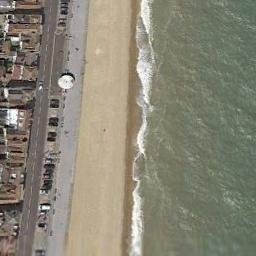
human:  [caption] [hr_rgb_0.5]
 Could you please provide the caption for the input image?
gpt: The narrow beach with khaki sand and the residential area beside .

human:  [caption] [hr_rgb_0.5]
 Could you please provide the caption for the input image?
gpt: The blue sea and a row of houses by the beach .

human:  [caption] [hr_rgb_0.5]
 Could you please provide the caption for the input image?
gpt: There are many buildings beside the beach, And the color of the sea water is light green .

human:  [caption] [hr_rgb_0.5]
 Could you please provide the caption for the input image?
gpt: The beach is a regular rectangle .

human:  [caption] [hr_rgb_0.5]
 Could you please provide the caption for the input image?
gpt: A road is between the building and the beach .